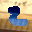
Label: 2